Field crop: maize
Growth stage: 2
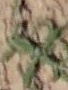
Species: atriplex